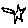
Label: star